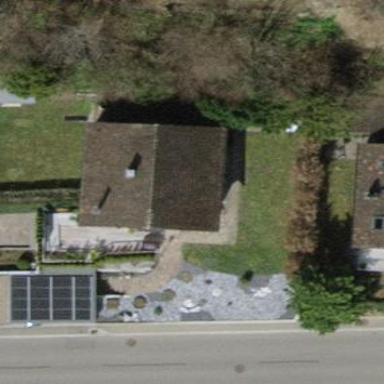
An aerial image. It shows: Gabled roofed house.